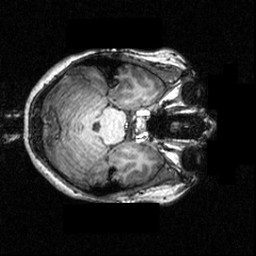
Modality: T1w
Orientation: axial
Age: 12
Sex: female
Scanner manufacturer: siemens
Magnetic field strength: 3.951 T
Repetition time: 1.5 s
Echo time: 0.00335 s